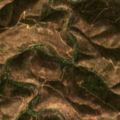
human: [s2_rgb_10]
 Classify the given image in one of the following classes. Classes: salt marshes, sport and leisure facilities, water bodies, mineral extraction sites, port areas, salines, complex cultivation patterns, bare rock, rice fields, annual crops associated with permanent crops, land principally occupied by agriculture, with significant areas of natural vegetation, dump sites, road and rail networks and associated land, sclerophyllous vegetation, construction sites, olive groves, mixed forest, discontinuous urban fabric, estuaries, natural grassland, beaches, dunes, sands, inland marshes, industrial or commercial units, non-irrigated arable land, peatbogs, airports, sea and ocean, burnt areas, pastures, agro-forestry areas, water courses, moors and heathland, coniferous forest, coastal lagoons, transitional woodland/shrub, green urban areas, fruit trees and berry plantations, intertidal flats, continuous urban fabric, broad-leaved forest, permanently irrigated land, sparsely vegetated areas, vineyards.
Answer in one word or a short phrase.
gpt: broad-leaved forest, sclerophyllous vegetation, transitional woodland/shrub